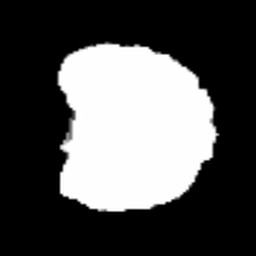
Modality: FA
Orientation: coronal
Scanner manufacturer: siemens
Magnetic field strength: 3 T
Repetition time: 3.6 s
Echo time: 0.092 s